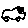
Label: car